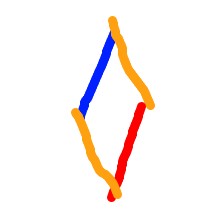
Shape: rhombus